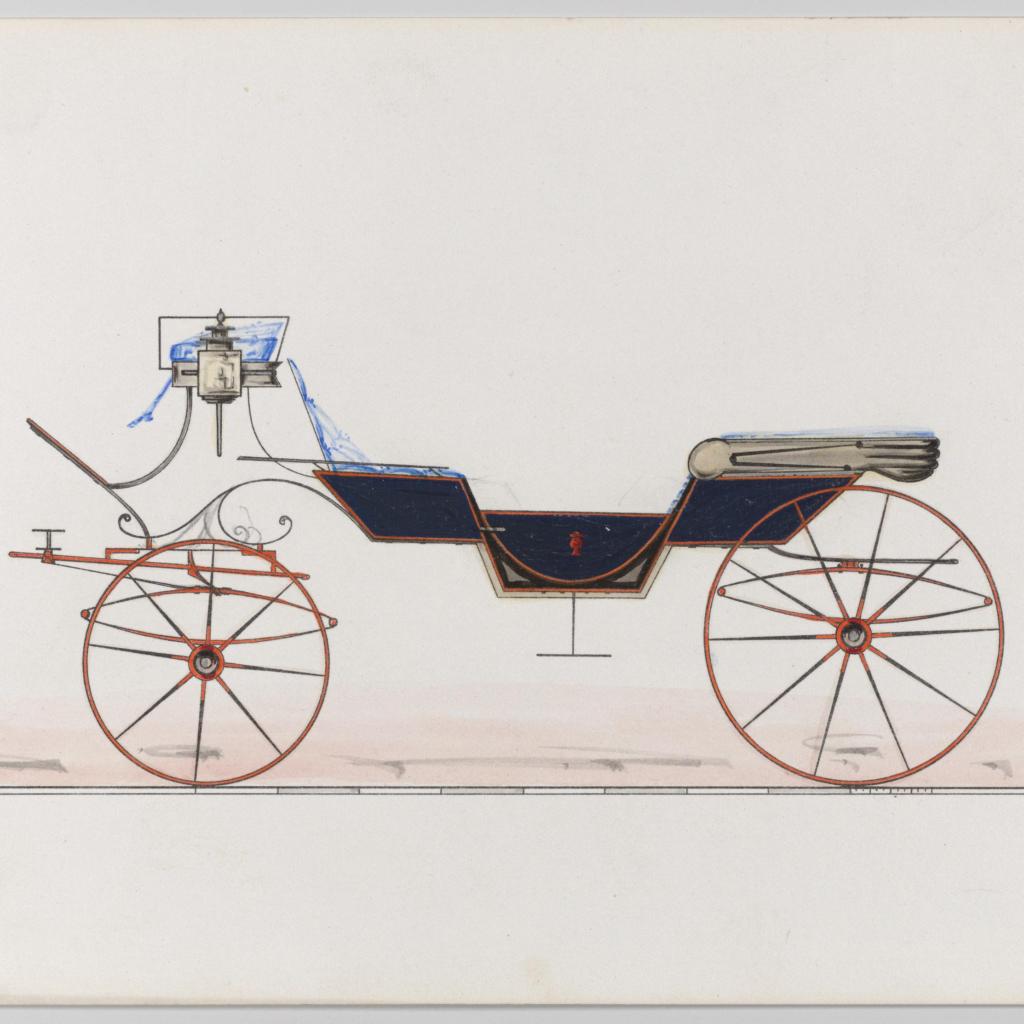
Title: Design for Vis-à-vis (unnumbered)
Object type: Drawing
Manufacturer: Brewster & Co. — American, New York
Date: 1875
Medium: Pen and black ink, watercolor and gouache, with gum arabic.
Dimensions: sheet: 6 x 9 1/4 in. (15.2 x 23.5 cm)
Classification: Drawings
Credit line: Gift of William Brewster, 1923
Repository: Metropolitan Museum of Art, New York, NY